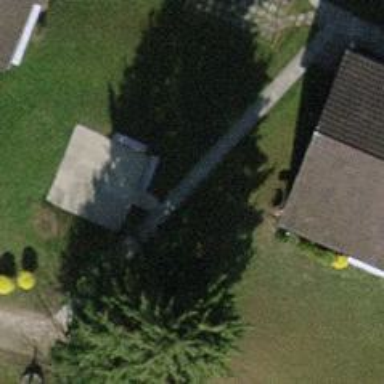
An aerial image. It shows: Bench.